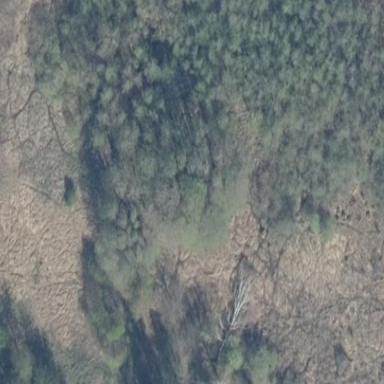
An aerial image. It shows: Swampy wetland area.